Question: How can i customize UIDatePicker for Hijri?
Like this

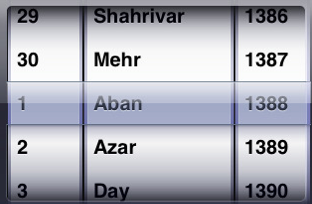
Answer: In your 'ViewController', adopt the 'UIPickerViewDelegate' protocol, and add a 'UIPickerView' to the view, setting its delegate and datasource to 'self'.
Override the 'pickerView:widthForComponent:' method from 'UIPickerViewDelegate' to have a custom width for each component (a component is a "column", so here you have three)
Override the 'numberOfComponentsInPickerView:' from the 'UIPickerViewDataSource' protocol an return 3
To populate your picker, use 'pickerView:titleForRow:forComponent:' from 'UIPickerViewDelegate' and 'numberOfComponentsInPickerView:' from 'UIPickerViewDataSource'
For a cleaner and more reusable code, I'll just subclass 'UIPickerView'